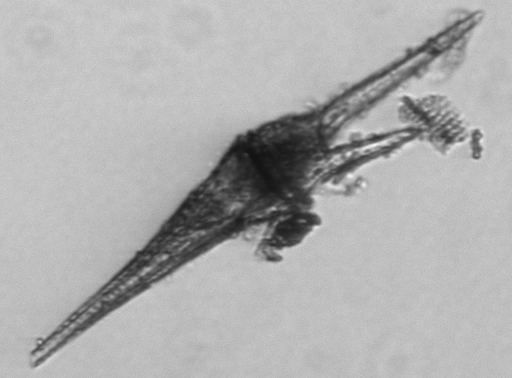
Label: Tripos_furca